Question: what I want to achieve is, divide the rows layout described in picture below. what should I do to achieve dividing the row into 3 exactly same size and 1 unknown size? X are same size and i dont know and dont want to specify if its not necessary...

EDIT: buttons are on the left , center, and right.
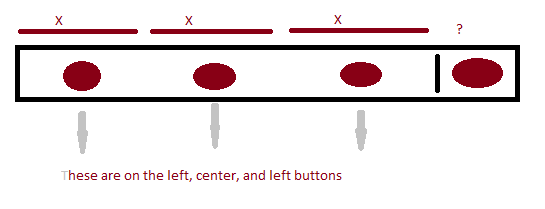
Answer: Use a 'LinearLayout' inside a 'RelativeLayout'. Put 3 items inside the 'LinearLayout' and give them the same 'weight'. Put the unknown item to the right of the 'LinearLayout' with the help of 'RelativeLayout'.
Left elements will align themselves according to the right-one's width.
Here's the code: <URL>
And here 2 screenshots with different sized right most elements:
<URL>
<URL>
Kolay gelsin =)